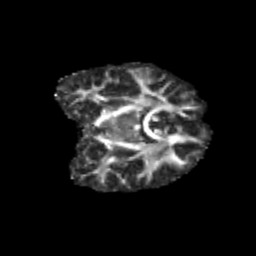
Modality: FA
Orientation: coronal
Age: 12
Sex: female
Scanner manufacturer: siemens
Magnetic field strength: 3 T
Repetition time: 3.8 s
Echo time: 0.07 s